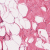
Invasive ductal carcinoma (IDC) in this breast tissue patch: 0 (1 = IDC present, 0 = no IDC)